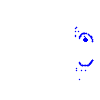
Particle: pion